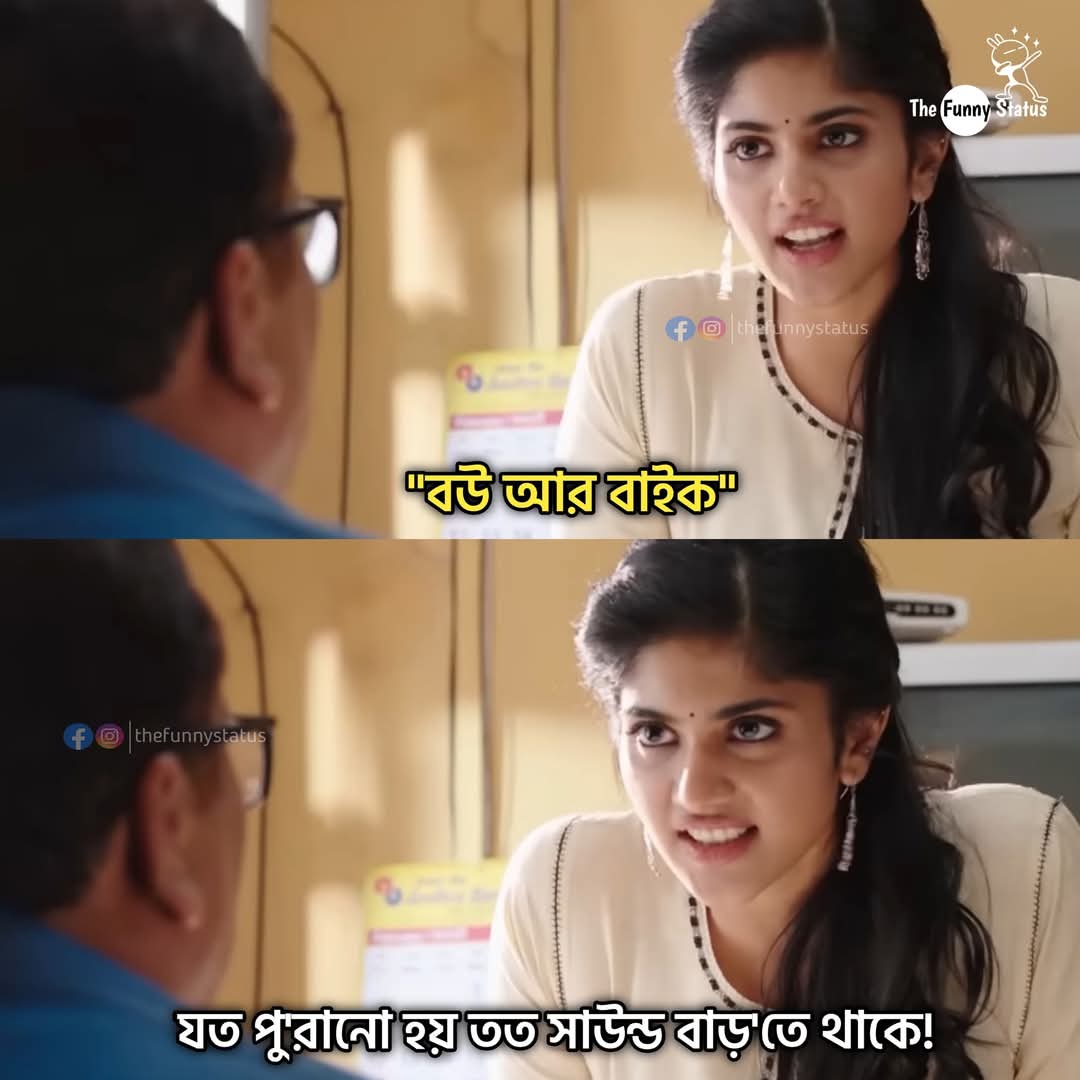
Text: "বউ আর বাইক"
যত পুরানো হয় তত সাউন্ড বাড়'তে থাকে!
Label: Hate
Hate category: Personal Offence
Targeted group: Individual